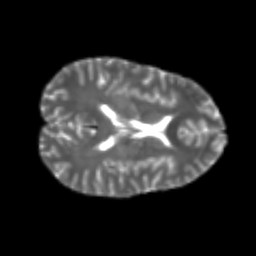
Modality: T2w
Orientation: axial
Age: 23
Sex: female
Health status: healthy
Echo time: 0.074 s